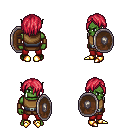
a pixel art fantasy rpg character, male body template, orc, green skin, leather chest armor, red pants, ruby red bangs hairstyle, leather bracers, gold boots, shield, four views (front, back, left, right), 2x2 character sprite sheet, small pixel art, hard edges, no anti-aliasing